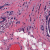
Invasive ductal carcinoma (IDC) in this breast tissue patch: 0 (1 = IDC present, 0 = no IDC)